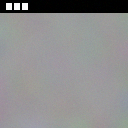
Screen state: on